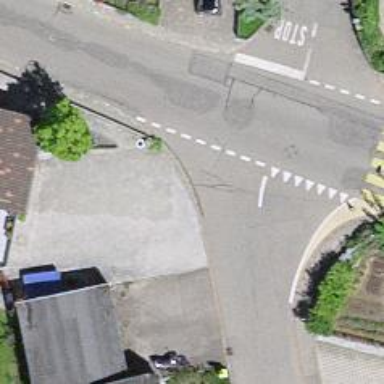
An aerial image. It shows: Post box.